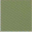
Piece: xx